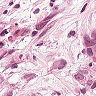
Metastatic tissue present: yes